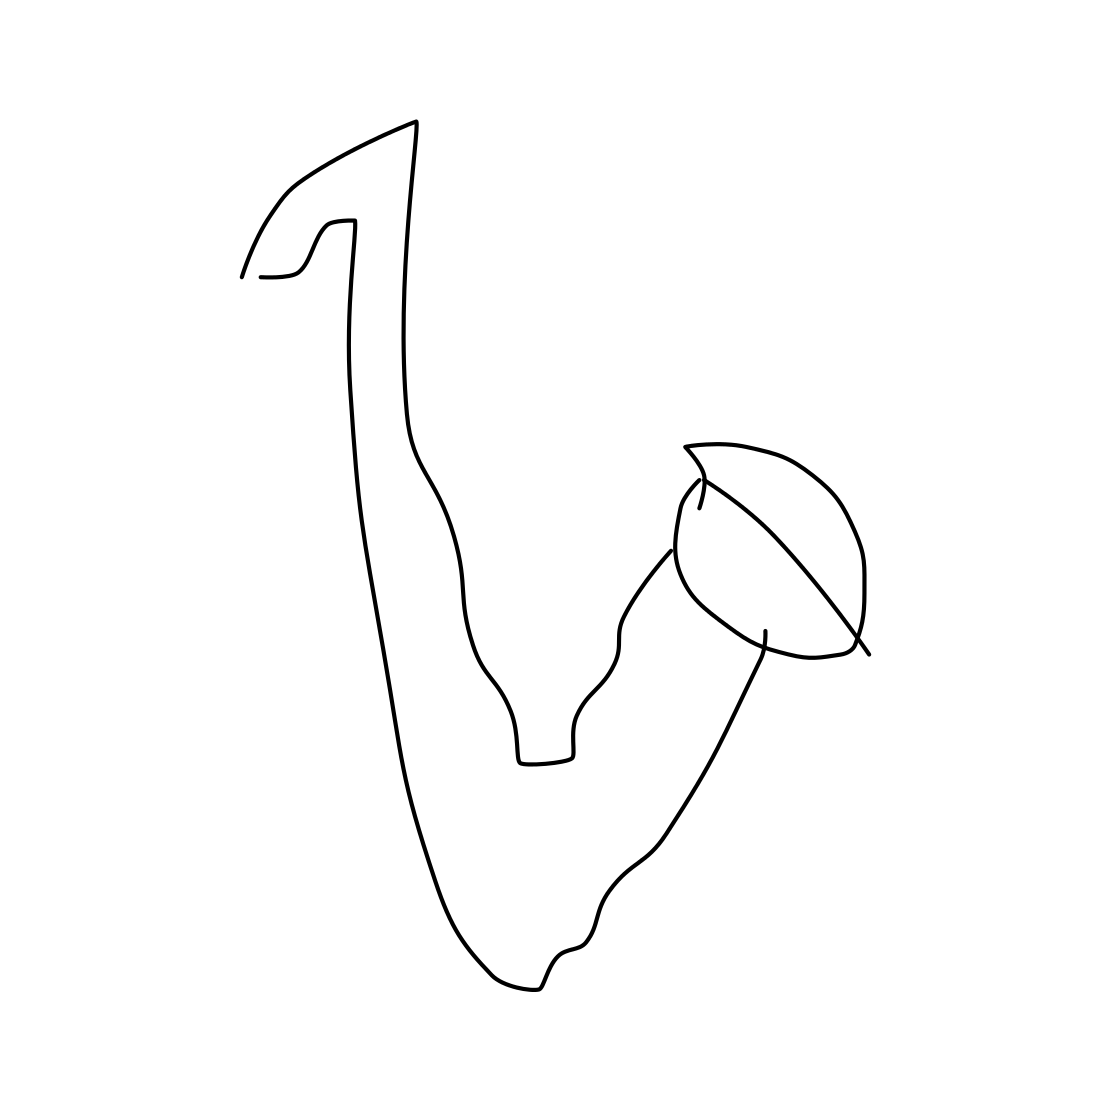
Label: saxophone